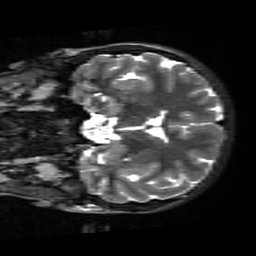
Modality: T2w
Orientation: coronal
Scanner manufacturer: siemens
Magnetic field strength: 3 T
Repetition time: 9 s
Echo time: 0.115 s